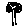
Label: tree